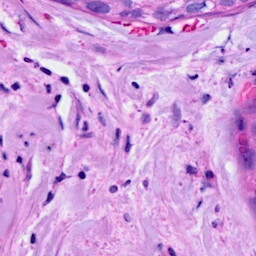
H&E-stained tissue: Breast